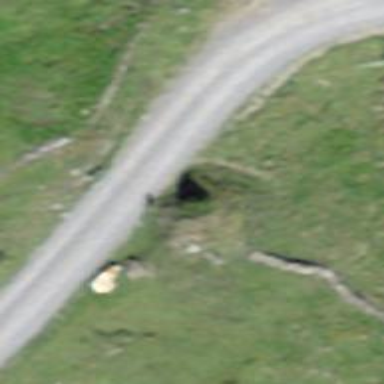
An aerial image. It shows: Gate.